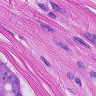
Metastatic tissue present: yes